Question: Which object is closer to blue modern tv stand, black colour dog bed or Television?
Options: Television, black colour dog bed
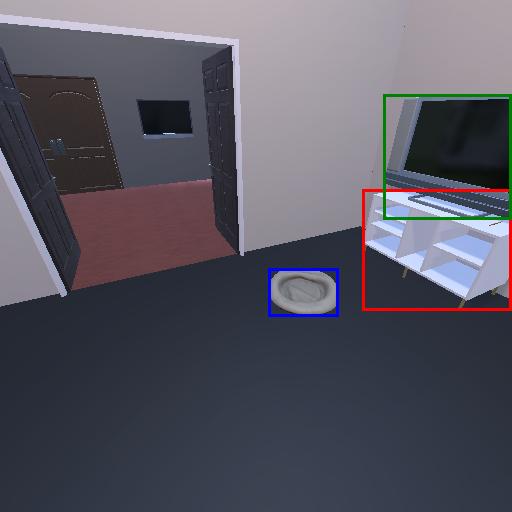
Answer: Television